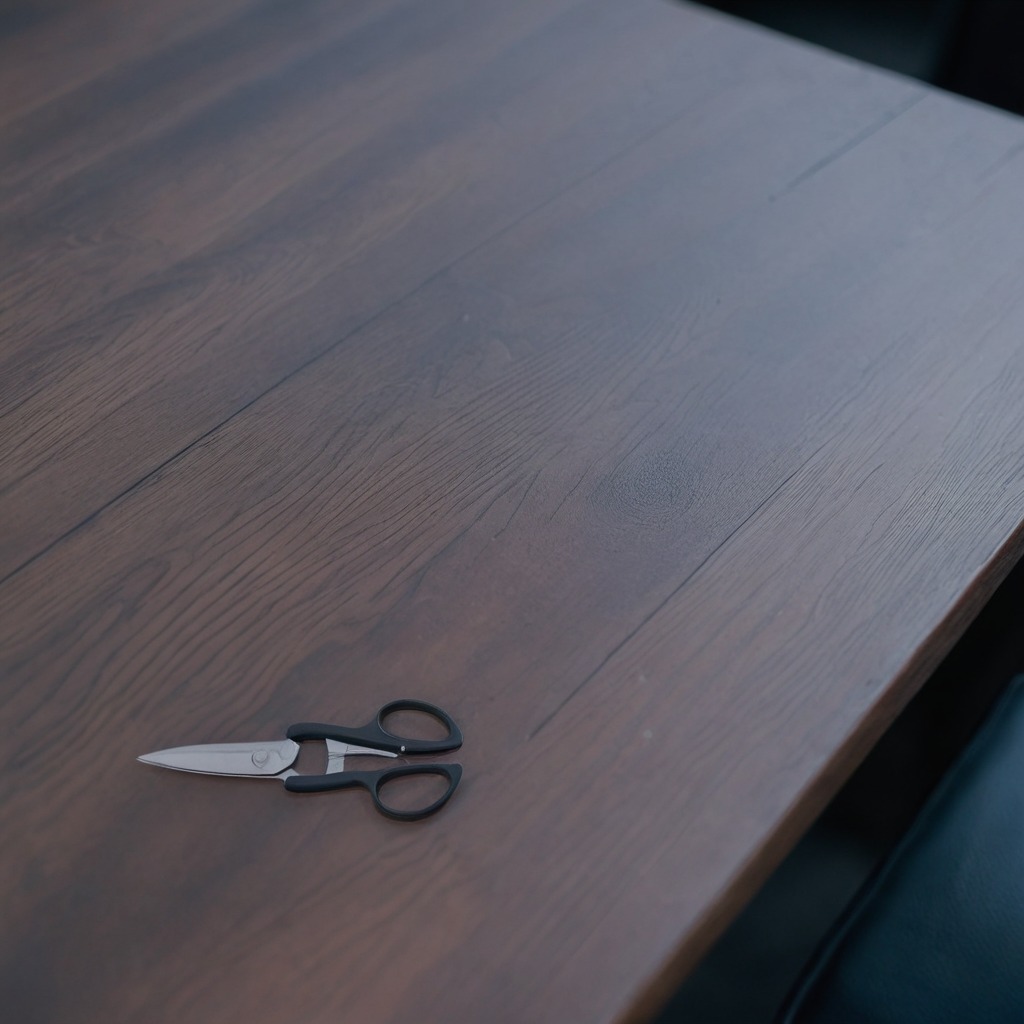
A scissor lying on a table with faint burn marks in a small garage at twilight